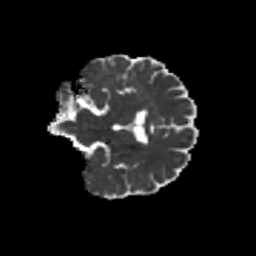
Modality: MD
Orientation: coronal
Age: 45
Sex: male
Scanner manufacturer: siemens
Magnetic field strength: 3 T
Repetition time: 8.6 s
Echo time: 0.095 s